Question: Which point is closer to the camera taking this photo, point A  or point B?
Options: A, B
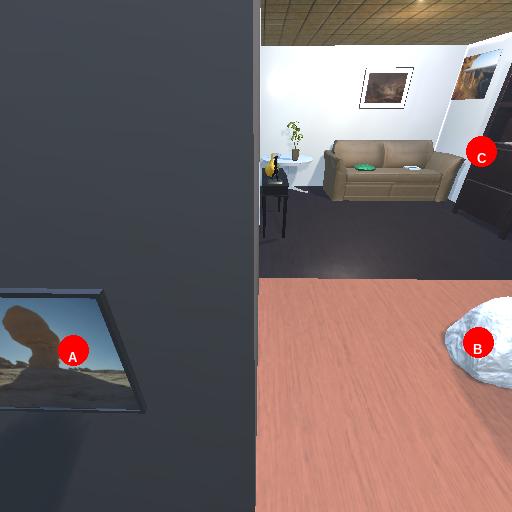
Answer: A